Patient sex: M
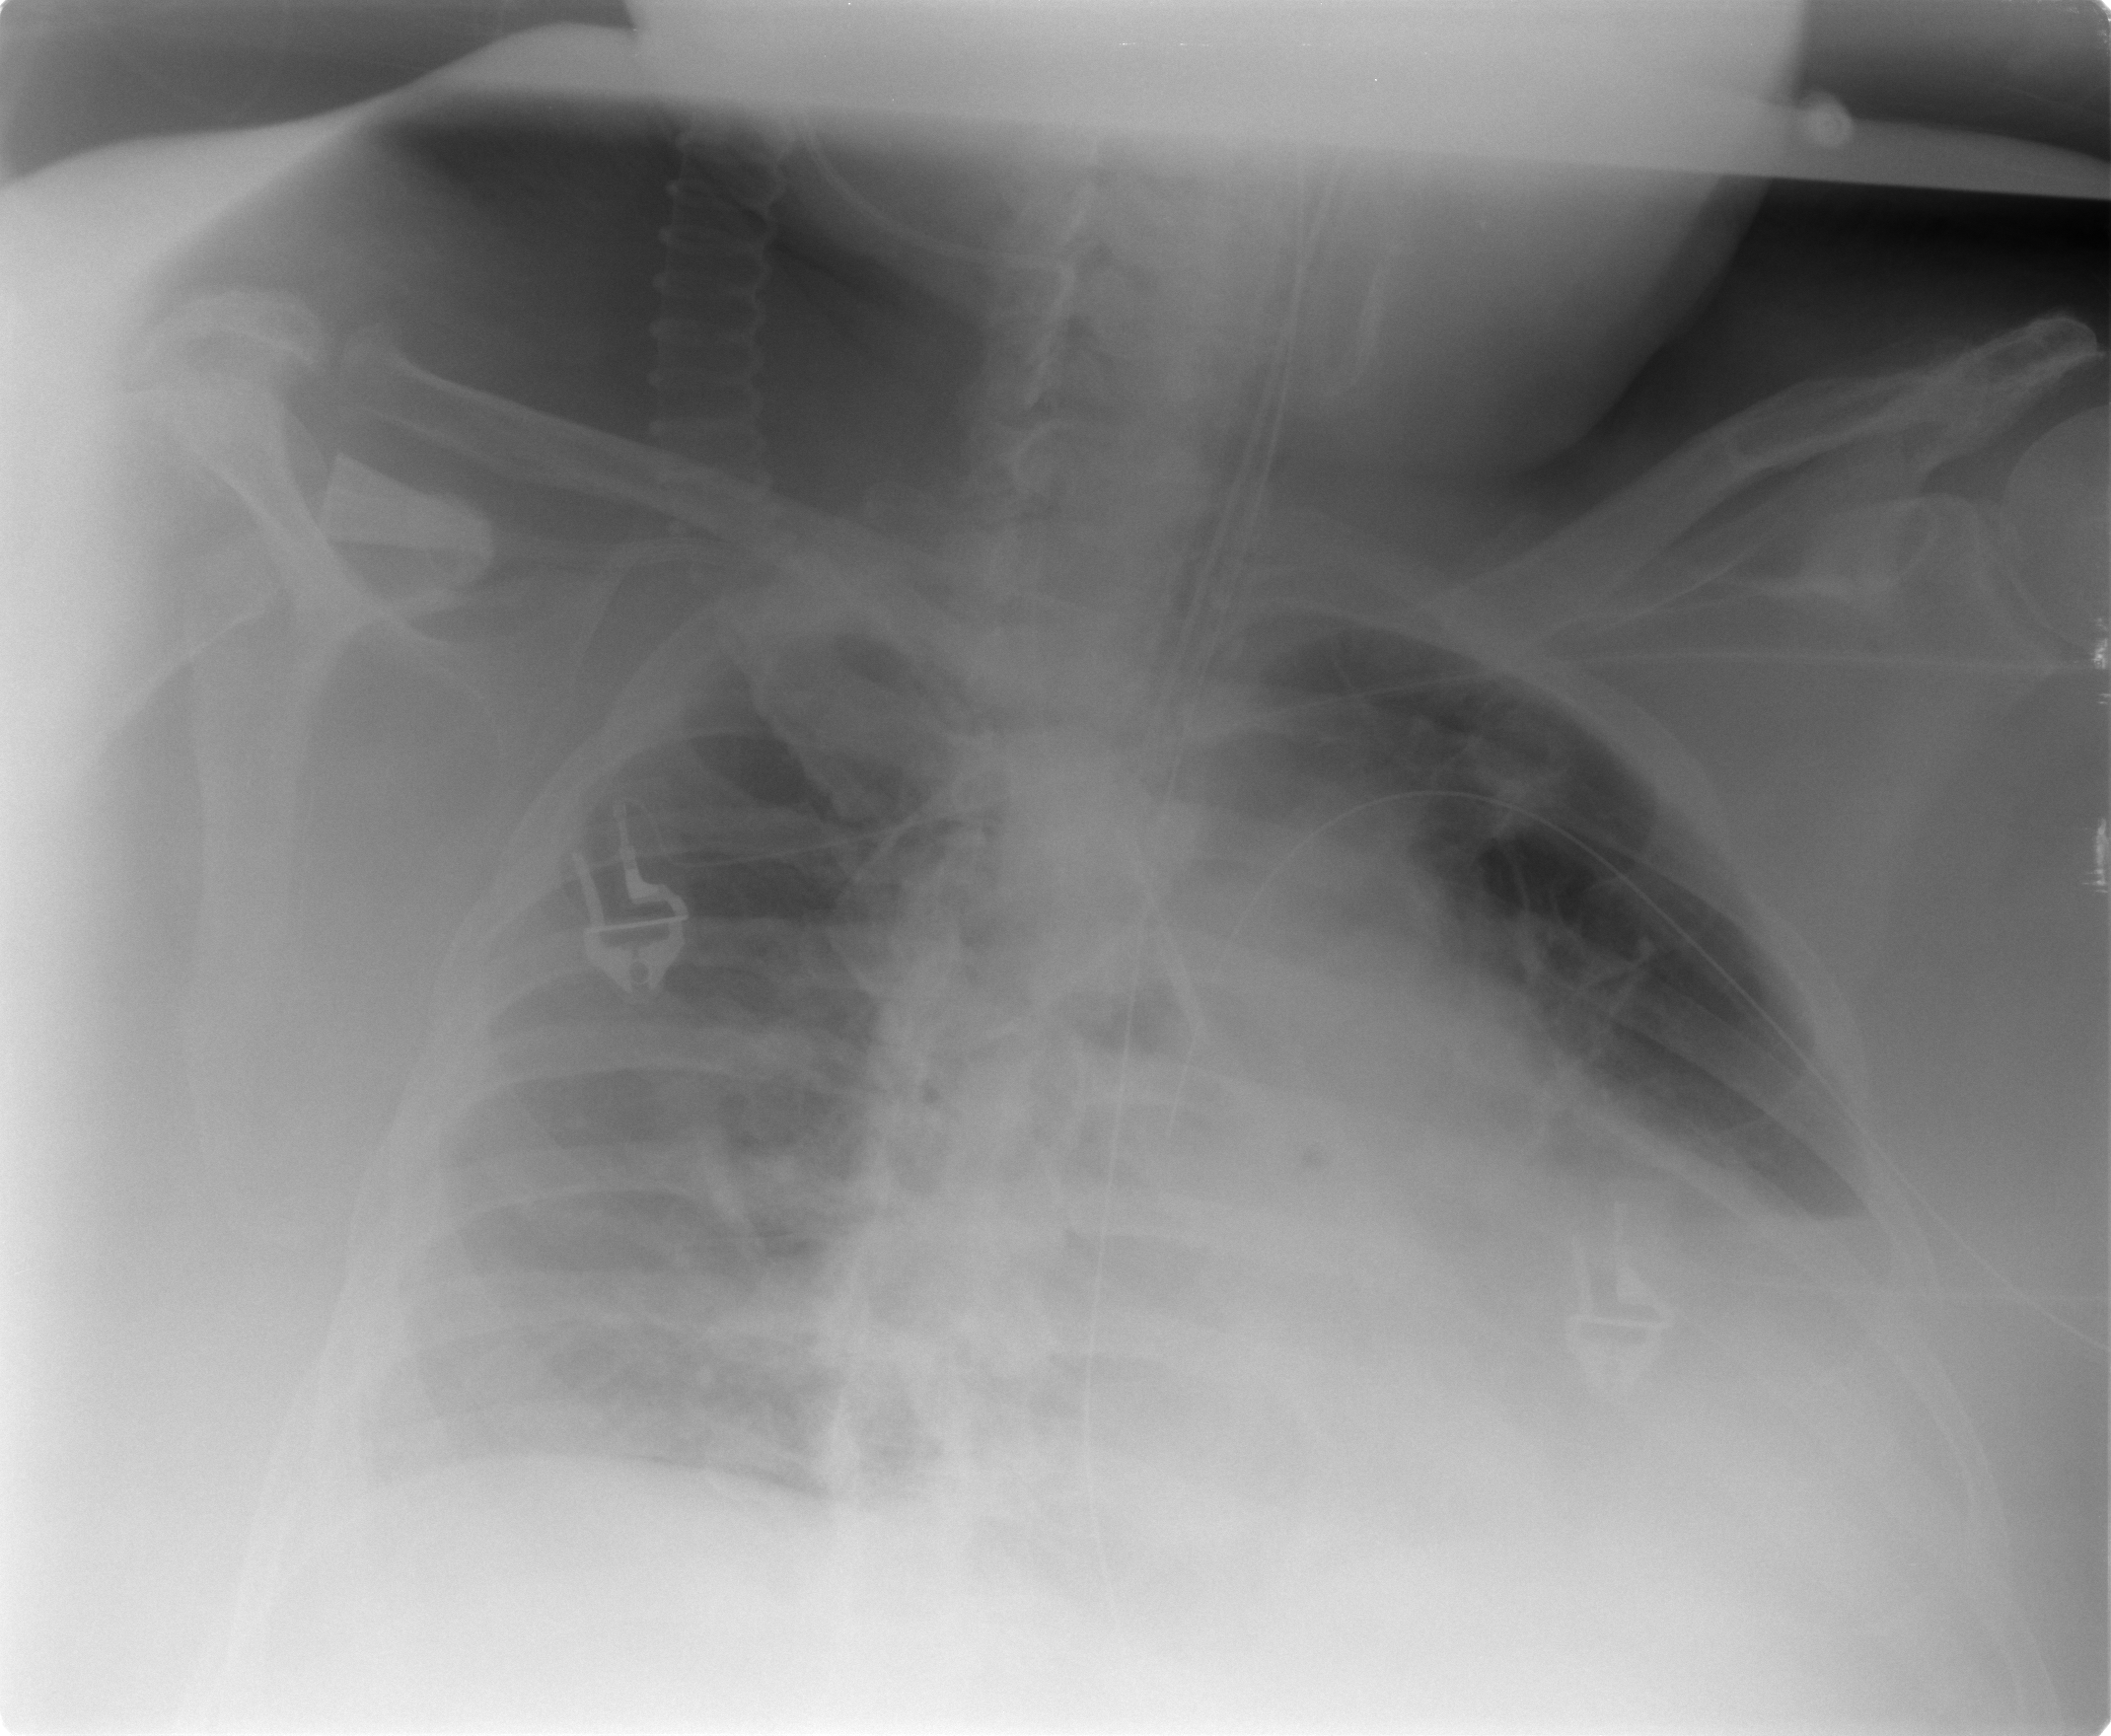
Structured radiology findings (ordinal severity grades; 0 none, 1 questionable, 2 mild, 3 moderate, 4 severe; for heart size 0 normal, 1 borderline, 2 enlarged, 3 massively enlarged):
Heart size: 2
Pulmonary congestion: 1
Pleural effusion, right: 2
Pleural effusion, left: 2
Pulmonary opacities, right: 1
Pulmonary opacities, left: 0
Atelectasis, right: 2
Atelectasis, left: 2